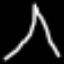
Label: The Eiffel Tower